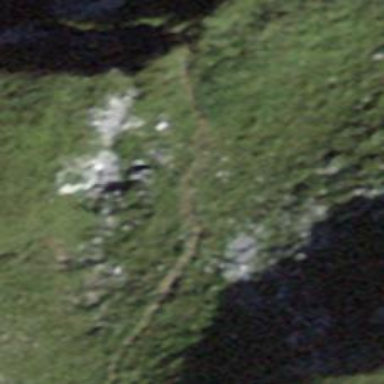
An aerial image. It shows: Path on the ground.